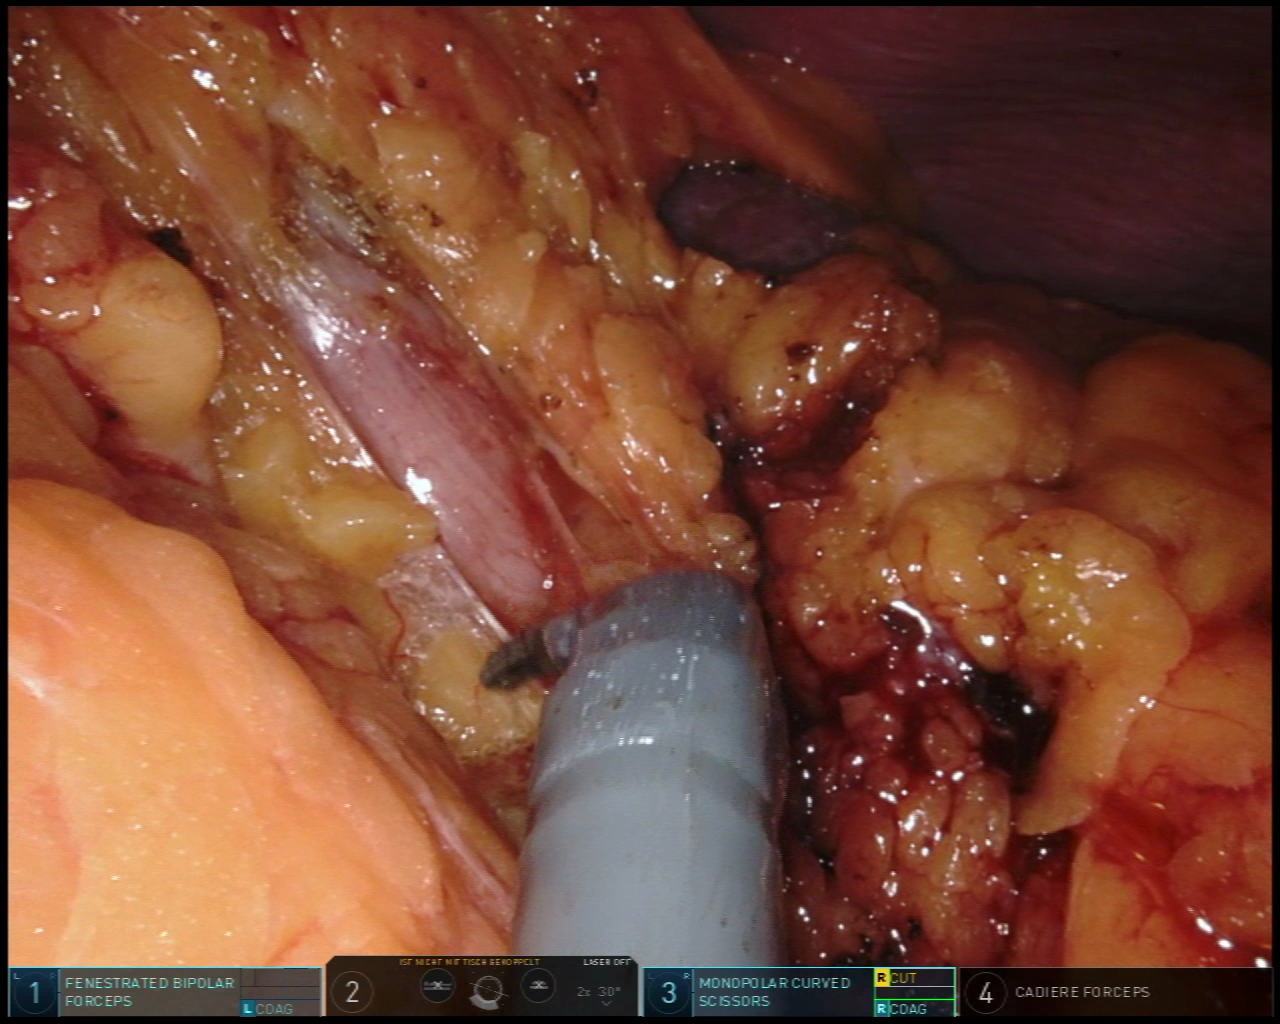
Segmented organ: stomach
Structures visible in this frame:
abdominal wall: yes
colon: no
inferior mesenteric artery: no
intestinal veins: no
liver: no
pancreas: no
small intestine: no
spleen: yes
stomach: yes
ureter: no
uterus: no
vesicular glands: no